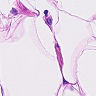
Metastatic tissue present: no